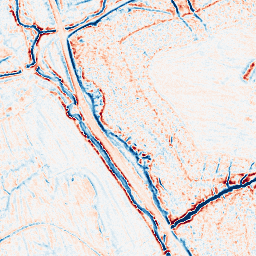
Category: edge_preserving
Decomposition family: bilateral
Decomposition parameters: d: 9
sigma_color: 50
sigma_space: 75
Upsampling method: quadratic
Upsampling parameters: scale: 8
Upsampling scale: 8